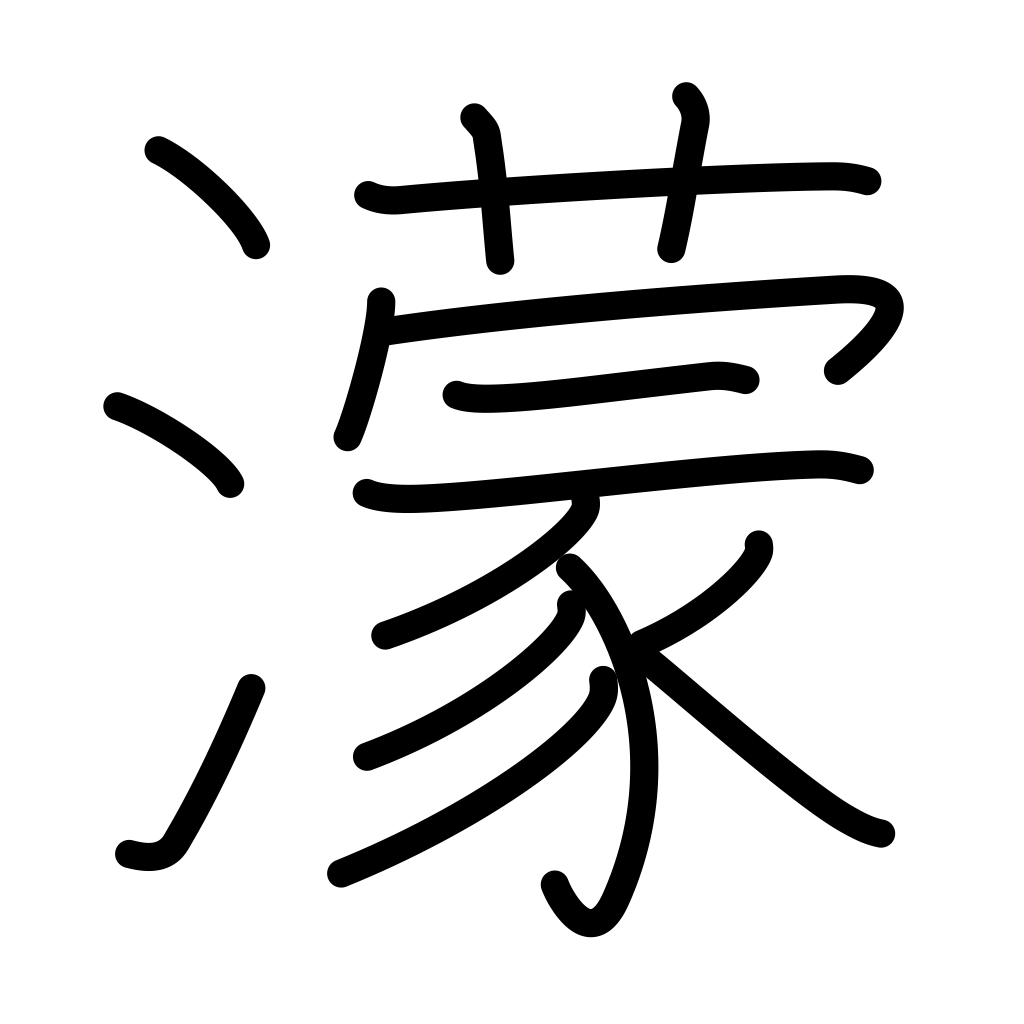
Meaning: dark